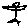
Label: bird